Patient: sex F, age 57
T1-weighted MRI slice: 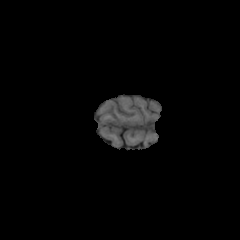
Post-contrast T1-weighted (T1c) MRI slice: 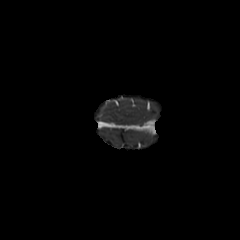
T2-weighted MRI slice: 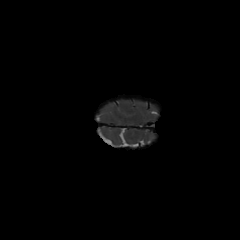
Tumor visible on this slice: no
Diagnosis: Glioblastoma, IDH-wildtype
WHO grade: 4